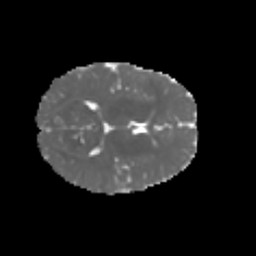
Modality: MD
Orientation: axial
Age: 7
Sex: male
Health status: healthy